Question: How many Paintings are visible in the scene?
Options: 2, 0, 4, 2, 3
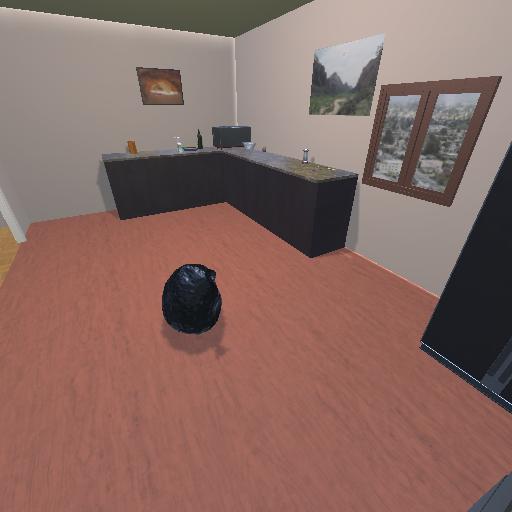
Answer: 2